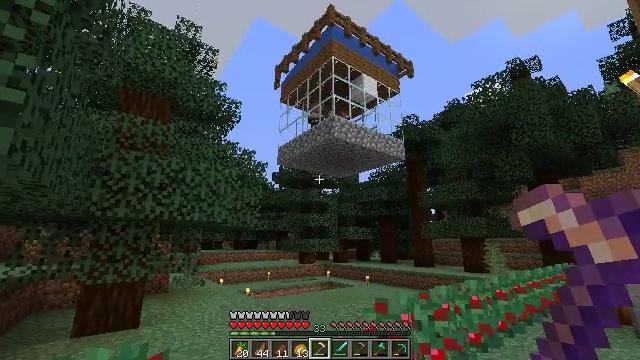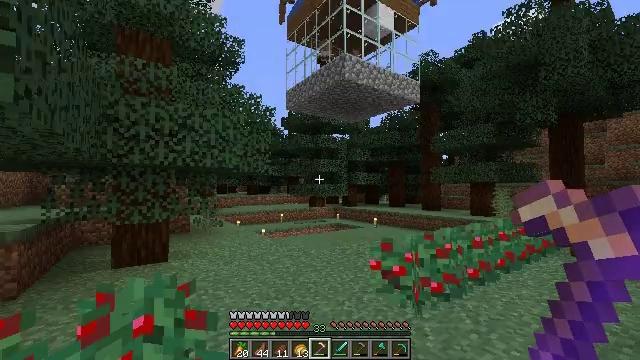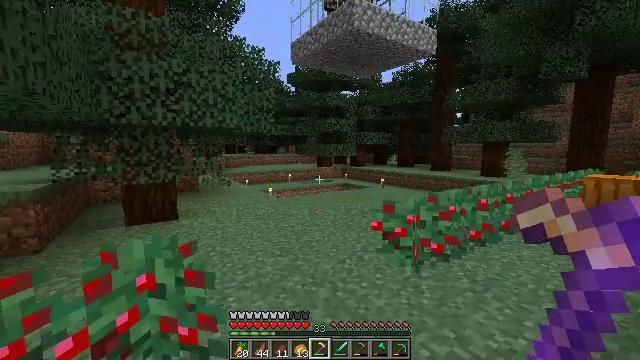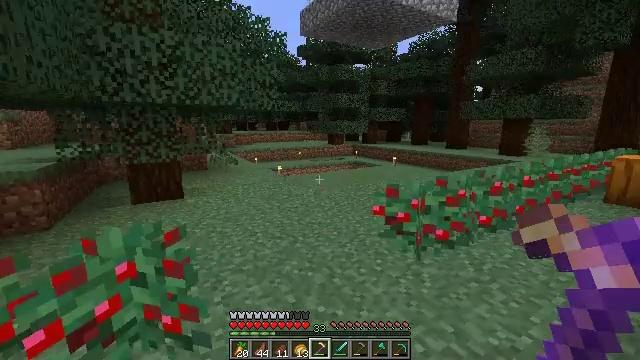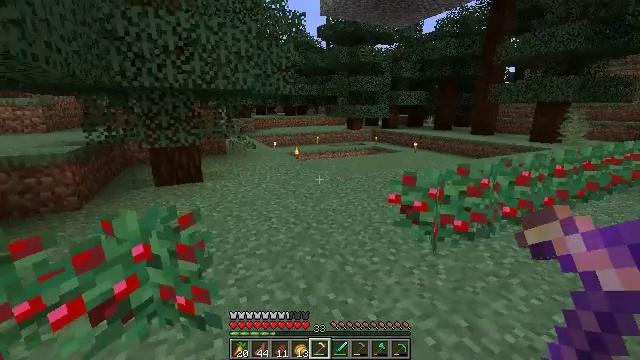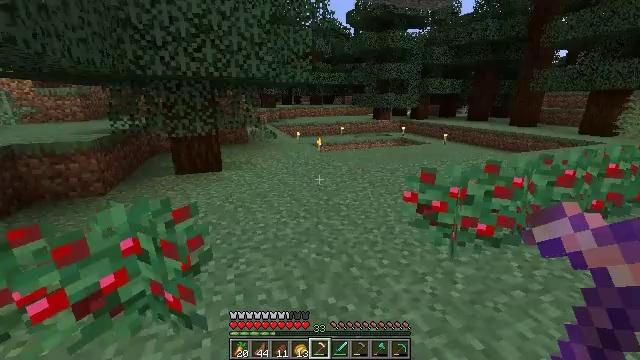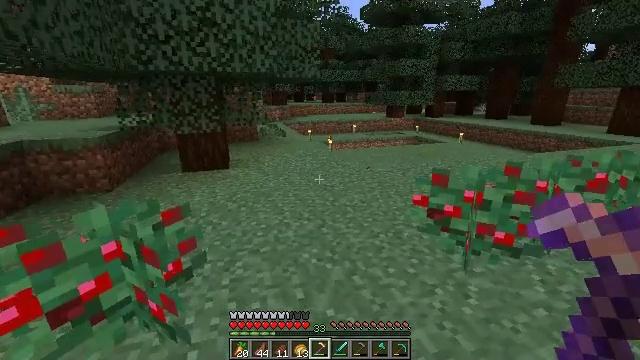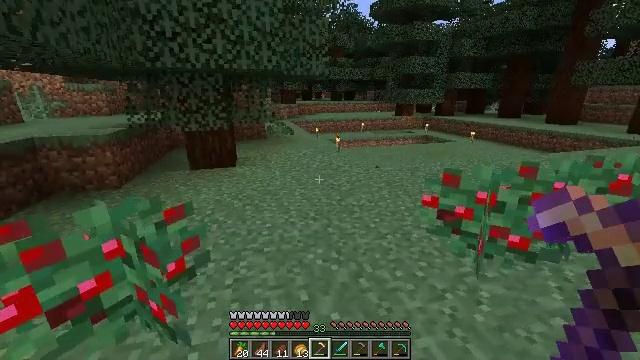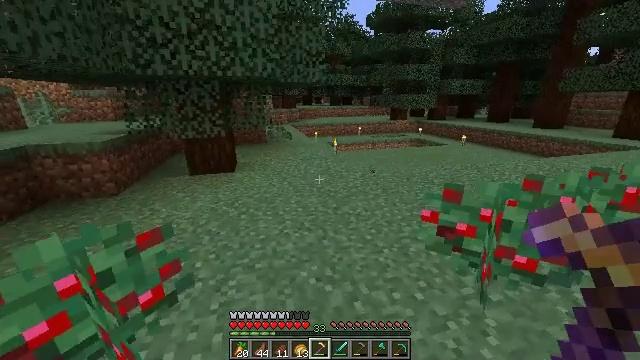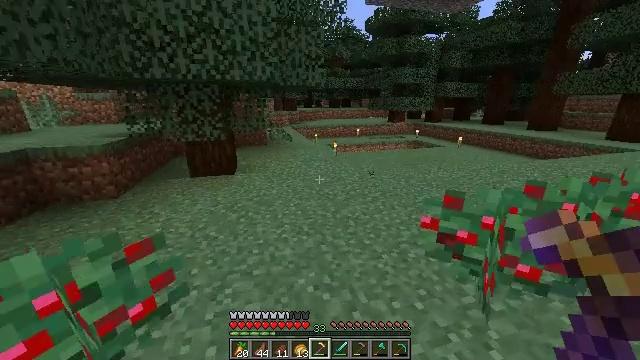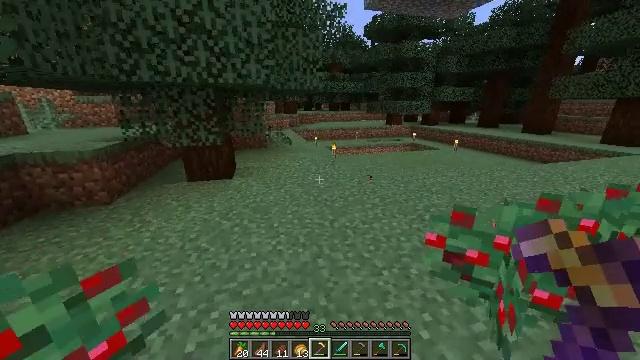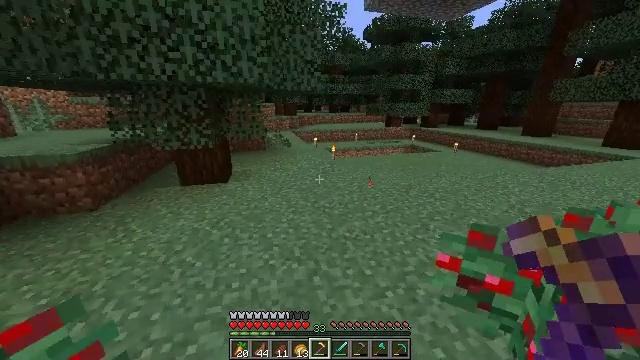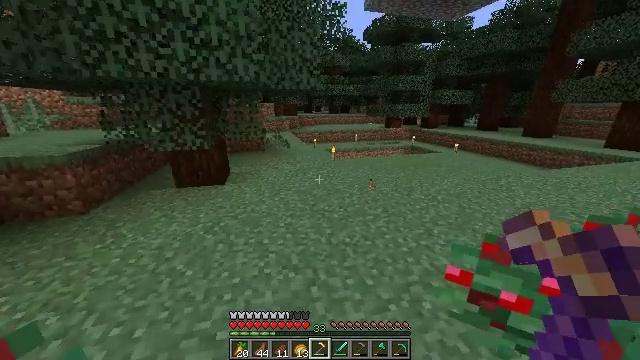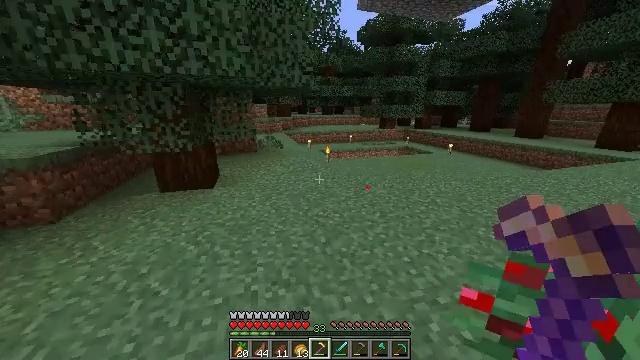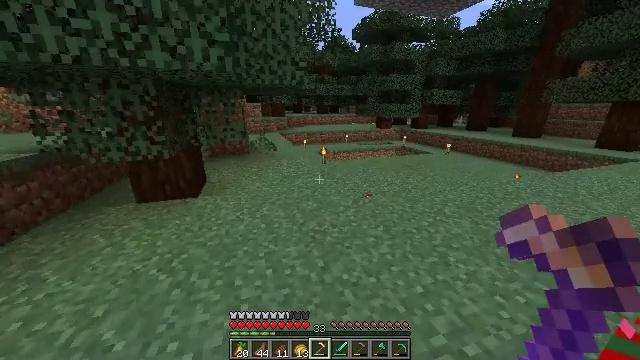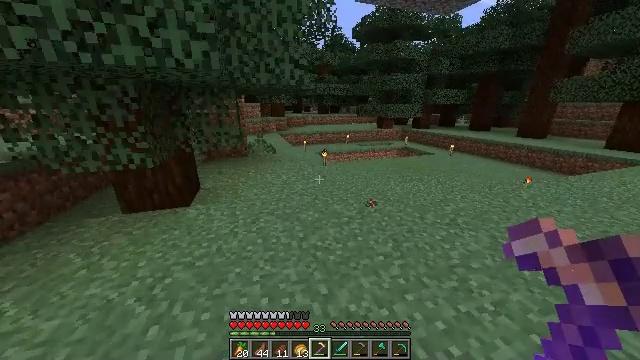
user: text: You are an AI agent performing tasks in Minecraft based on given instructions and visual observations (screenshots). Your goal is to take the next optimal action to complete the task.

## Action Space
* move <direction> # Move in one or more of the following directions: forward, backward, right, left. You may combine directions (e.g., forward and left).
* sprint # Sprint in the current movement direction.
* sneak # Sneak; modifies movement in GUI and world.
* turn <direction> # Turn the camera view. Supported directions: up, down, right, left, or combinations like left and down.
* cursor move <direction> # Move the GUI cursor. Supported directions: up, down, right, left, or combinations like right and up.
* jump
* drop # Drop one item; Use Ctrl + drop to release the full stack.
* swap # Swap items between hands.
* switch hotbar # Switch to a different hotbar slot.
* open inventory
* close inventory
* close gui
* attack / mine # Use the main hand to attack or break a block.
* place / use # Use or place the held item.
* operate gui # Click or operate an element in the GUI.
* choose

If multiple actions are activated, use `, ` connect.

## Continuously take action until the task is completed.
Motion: motion action
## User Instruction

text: Collect carrots by breaking the crop.
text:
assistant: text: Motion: move forward and move right, turn left and down
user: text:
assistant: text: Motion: move forward and move right, turn left and down
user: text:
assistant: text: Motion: move forward and move right, turn left and down
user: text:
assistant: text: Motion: move forward and move right, turn left and down
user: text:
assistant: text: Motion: move forward and move right, turn left and down
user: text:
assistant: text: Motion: move forward, turn left
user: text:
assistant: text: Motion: move forward, sprint, turn left
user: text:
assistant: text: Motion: move forward, sprint
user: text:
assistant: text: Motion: move forward, sprint
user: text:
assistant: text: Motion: move forward, sprint
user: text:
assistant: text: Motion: move forward
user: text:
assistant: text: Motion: move forward
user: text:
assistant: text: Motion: move forward, turn right
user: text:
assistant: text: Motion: move forward, turn right
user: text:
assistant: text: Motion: move forward
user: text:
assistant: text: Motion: move forward
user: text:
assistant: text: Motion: move forward
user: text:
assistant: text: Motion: move forward, turn right
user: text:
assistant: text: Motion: move forward, sprint, turn right
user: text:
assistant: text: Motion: move forward, sprint, turn right
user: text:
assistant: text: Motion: move forward, sprint
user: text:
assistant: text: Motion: move forward, sprint
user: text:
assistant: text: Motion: move forward, sprint
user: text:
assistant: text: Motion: move forward
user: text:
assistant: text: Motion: move forward
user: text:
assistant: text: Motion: move forward
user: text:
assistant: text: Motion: move forward
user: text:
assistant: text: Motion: move forward
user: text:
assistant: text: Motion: move forward
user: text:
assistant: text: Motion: move forward